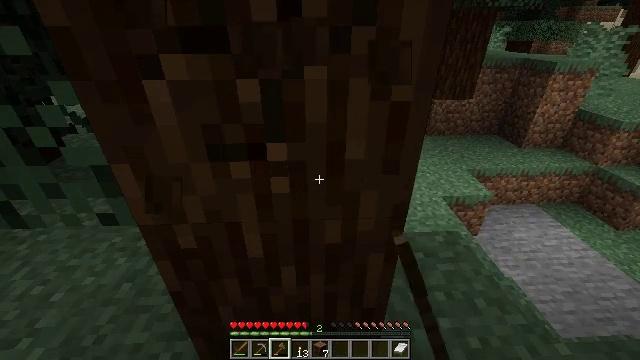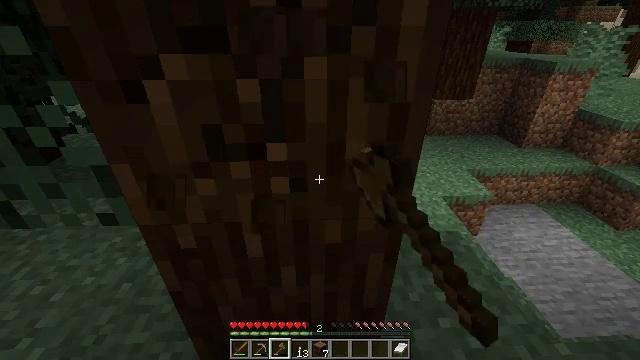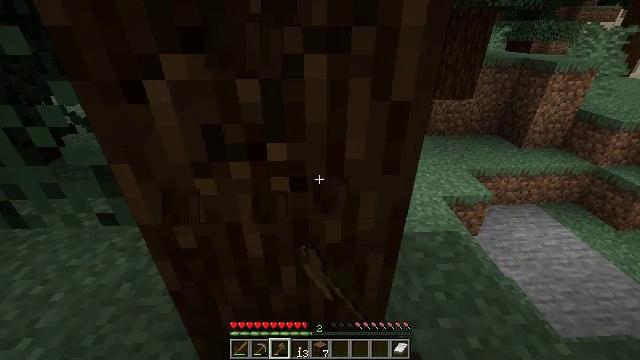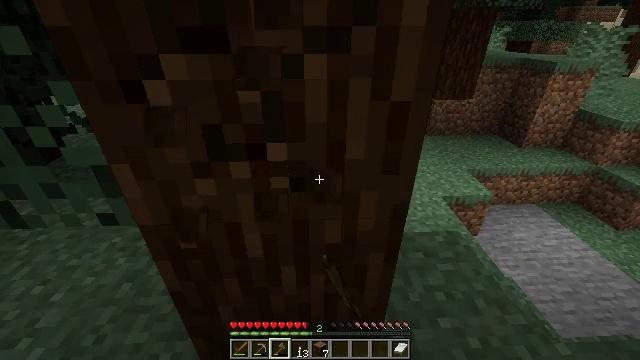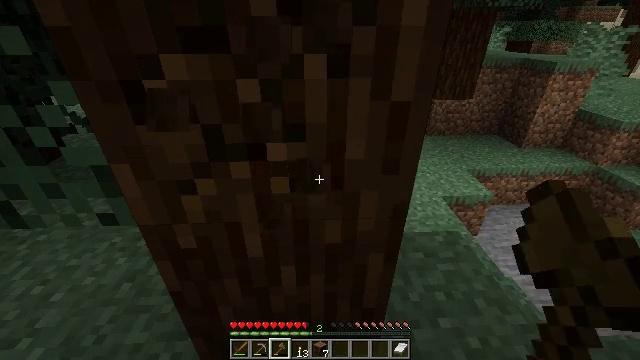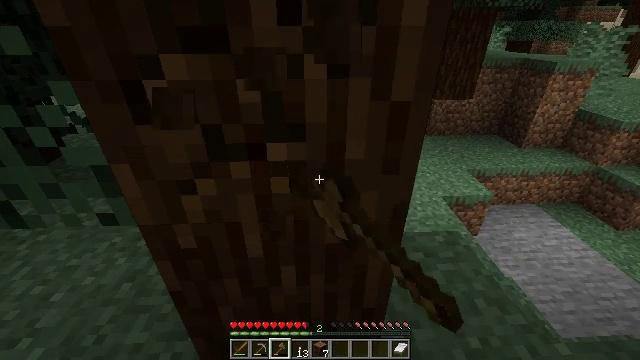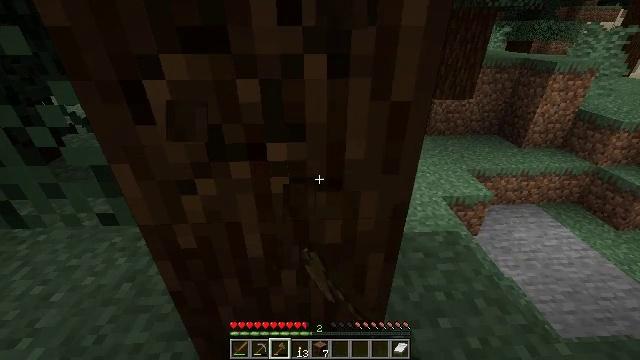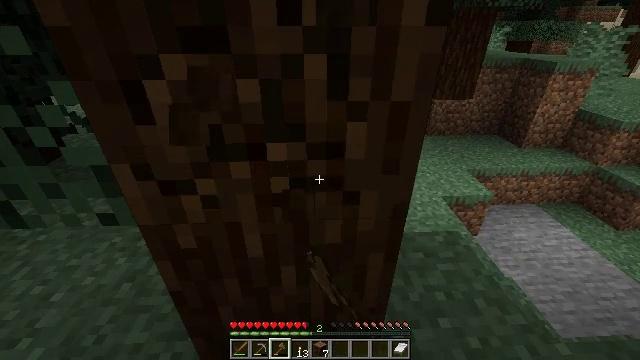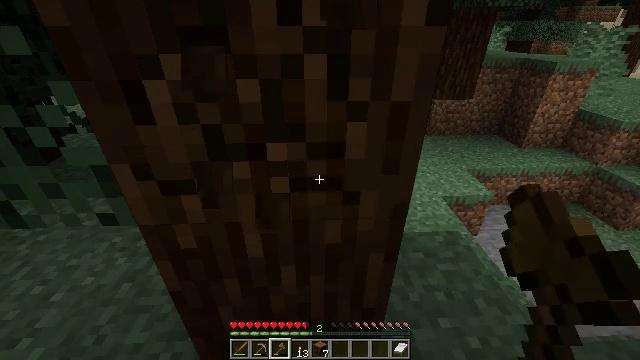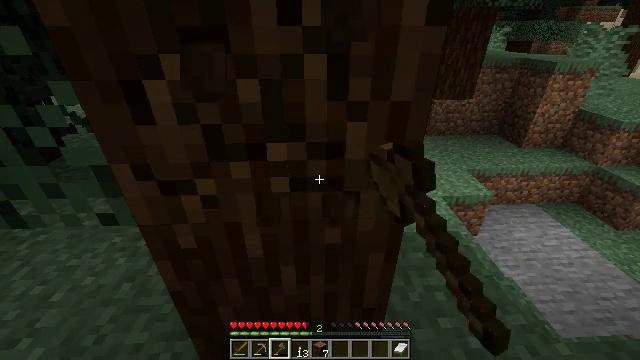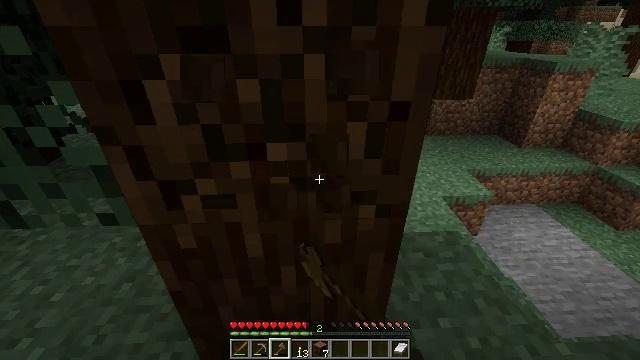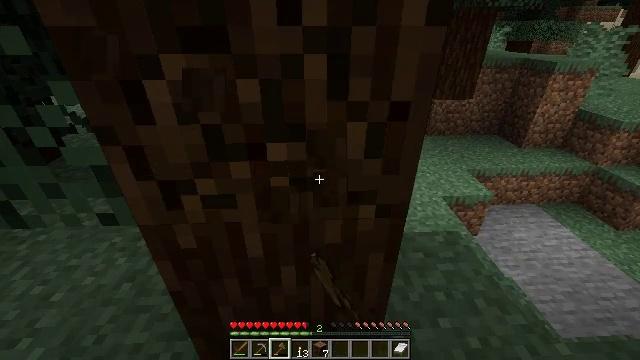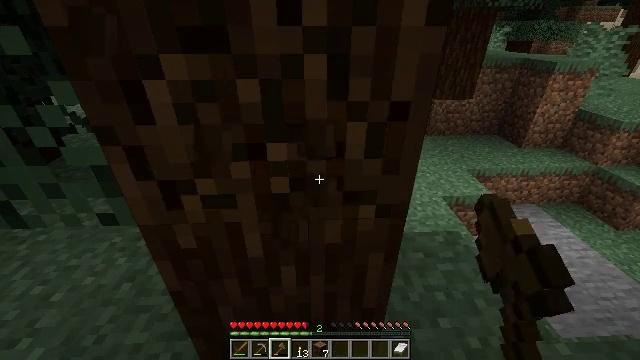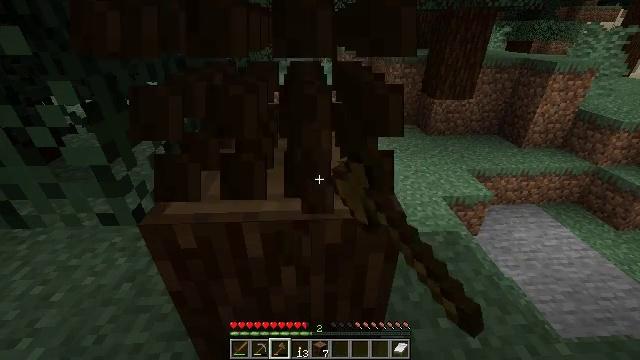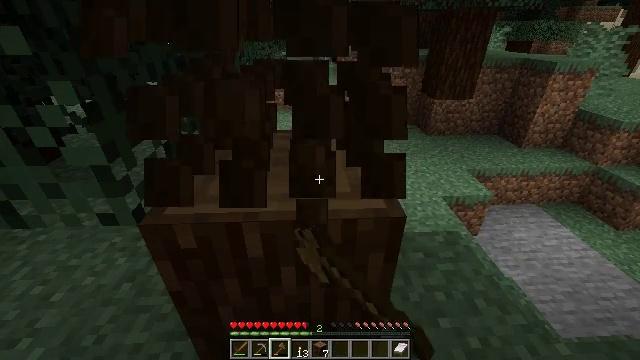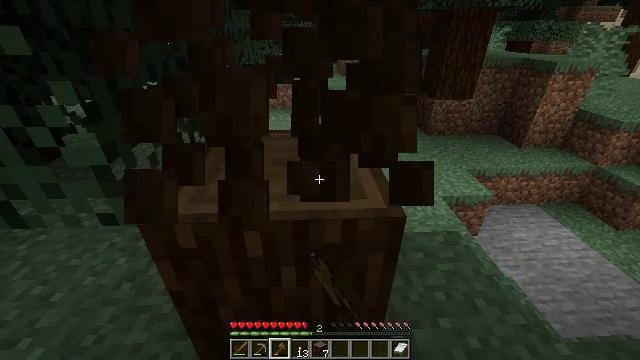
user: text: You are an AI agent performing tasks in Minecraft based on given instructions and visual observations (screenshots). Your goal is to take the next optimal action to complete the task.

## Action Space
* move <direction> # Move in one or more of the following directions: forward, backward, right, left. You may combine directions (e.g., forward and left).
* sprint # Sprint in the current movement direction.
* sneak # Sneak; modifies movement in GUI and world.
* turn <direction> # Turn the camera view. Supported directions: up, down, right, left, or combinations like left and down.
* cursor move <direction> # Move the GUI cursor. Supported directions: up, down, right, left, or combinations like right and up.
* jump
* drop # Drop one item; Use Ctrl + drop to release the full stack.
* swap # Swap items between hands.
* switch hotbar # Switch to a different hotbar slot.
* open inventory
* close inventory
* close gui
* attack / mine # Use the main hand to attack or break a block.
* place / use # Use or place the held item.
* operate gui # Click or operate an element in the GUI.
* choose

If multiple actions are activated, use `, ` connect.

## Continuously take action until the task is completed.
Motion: motion action
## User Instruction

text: Harvest the spruce log from a tree trunk.
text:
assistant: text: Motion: attack / mine
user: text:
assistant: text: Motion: attack / mine
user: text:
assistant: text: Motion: attack / mine
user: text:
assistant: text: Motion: attack / mine
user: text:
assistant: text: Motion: attack / mine
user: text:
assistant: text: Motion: attack / mine
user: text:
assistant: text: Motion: attack / mine
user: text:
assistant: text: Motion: attack / mine
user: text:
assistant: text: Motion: attack / mine
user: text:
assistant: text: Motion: attack / mine
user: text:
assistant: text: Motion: attack / mine
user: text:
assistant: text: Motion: attack / mine
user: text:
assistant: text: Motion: attack / mine
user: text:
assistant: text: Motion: attack / mine
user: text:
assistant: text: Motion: attack / mine
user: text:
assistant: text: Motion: attack / mine
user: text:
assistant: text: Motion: attack / mine
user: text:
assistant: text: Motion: attack / mine
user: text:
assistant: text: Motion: attack / mine
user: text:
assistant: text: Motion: attack / mine
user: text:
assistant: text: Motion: turn down, attack / mine
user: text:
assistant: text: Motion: turn down, attack / mine
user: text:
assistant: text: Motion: turn down, attack / mine
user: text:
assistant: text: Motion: attack / mine
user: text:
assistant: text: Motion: attack / mine
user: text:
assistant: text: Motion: attack / mine
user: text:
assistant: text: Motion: attack / mine
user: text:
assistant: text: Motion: attack / mine
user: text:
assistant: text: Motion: attack / mine
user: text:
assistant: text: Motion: attack / mine